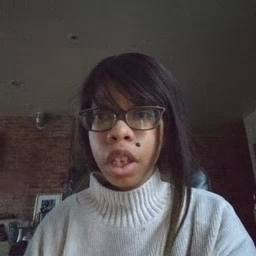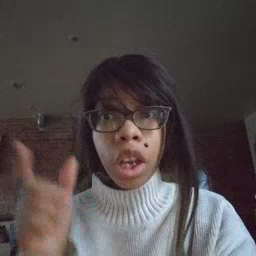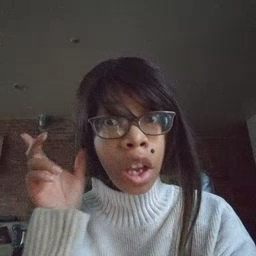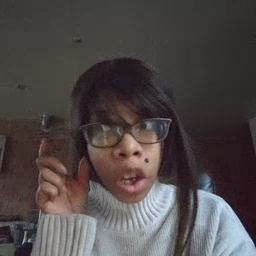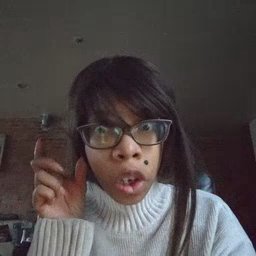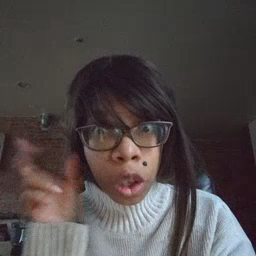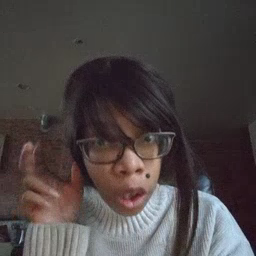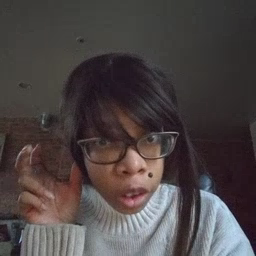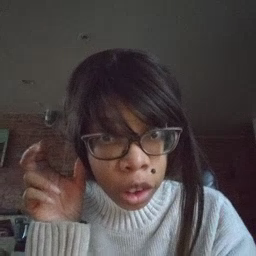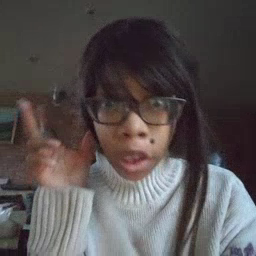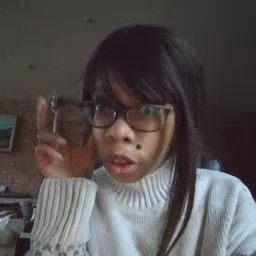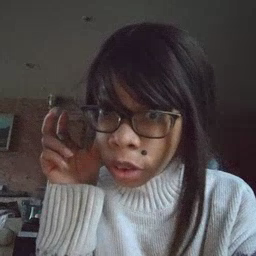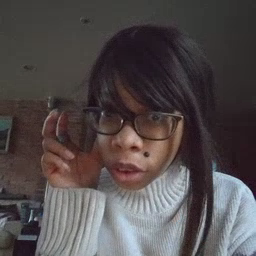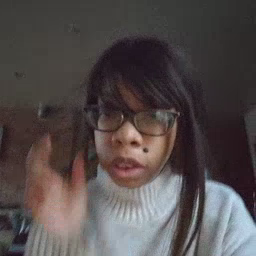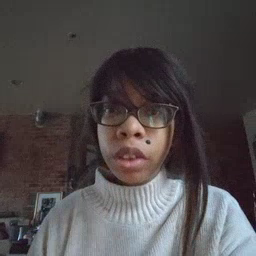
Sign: hear